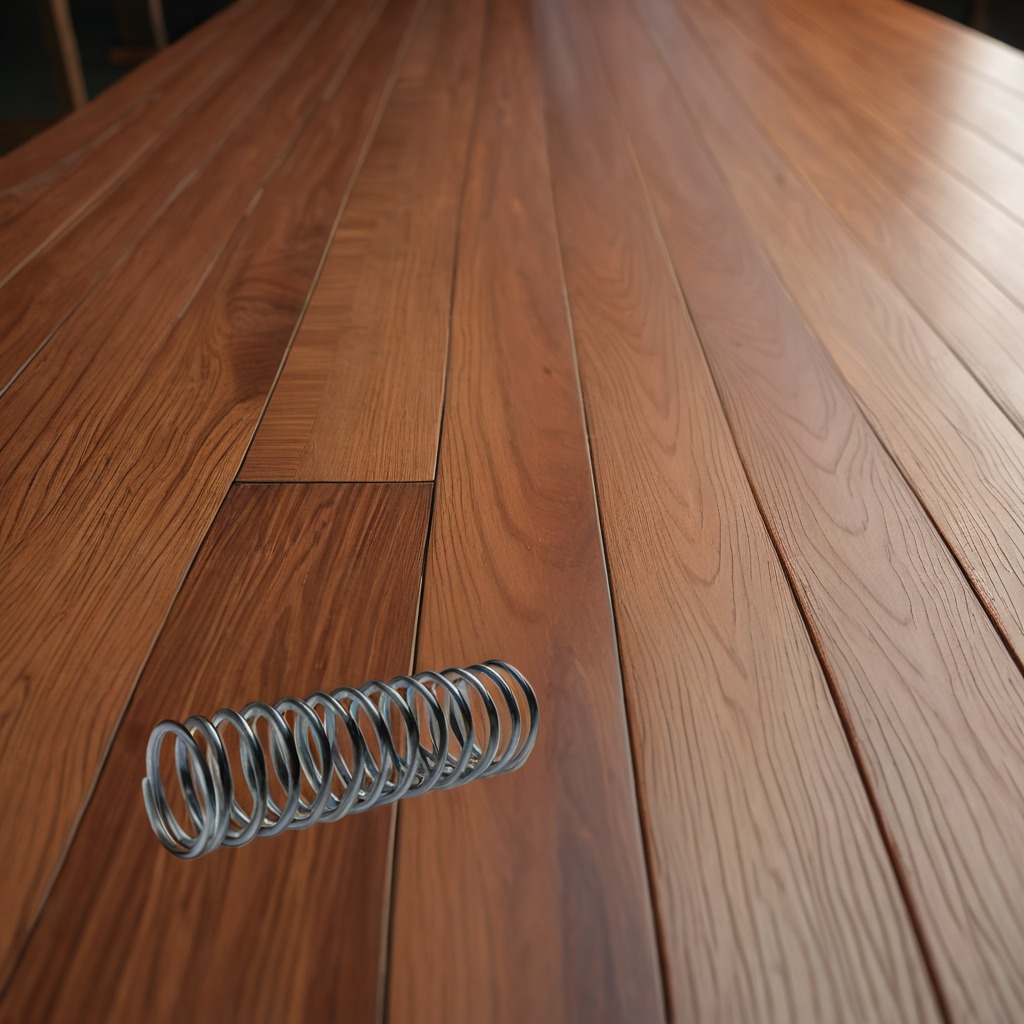
A coiled metal spring lies on a wooden table in a carpentry studio.